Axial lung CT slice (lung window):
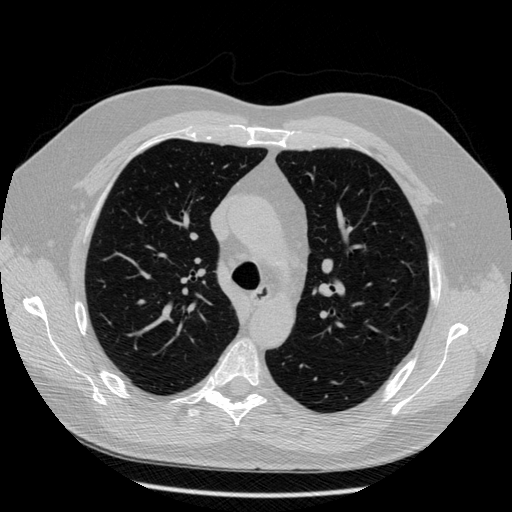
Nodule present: no